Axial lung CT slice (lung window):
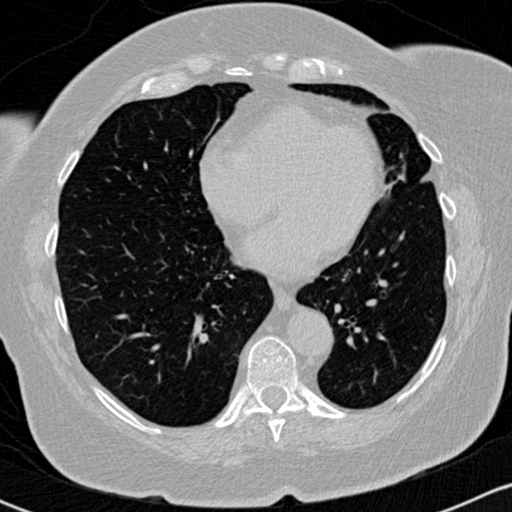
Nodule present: no